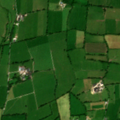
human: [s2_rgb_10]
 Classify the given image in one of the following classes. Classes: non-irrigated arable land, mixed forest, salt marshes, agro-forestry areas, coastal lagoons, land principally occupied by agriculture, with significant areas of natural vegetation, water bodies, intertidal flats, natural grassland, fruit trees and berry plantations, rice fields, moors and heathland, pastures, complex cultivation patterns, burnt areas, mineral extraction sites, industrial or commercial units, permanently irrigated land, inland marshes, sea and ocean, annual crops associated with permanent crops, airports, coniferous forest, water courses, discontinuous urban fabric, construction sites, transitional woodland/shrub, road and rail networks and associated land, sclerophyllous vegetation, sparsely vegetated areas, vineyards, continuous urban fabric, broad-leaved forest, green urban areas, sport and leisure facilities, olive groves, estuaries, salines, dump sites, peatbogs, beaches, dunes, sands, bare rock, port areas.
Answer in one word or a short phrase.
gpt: pastures